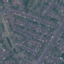
Land use / land cover class: Residential